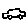
Label: car